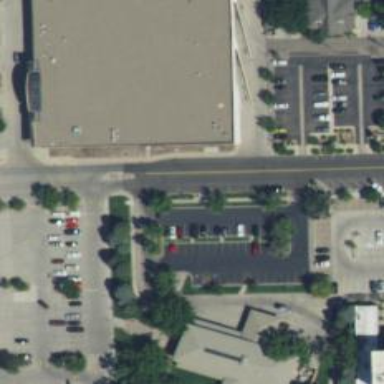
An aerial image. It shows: Parking space.